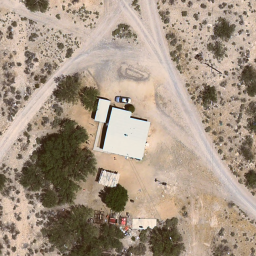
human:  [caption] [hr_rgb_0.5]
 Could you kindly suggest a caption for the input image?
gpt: This is a sparse residential area with a house surrounded by sands and bushes .

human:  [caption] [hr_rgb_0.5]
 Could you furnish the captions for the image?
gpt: A house with bushes surrounded is in the sparse residential area .

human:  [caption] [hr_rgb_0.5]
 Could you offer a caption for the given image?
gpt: A house with bushes surrounded is in the sparse residential area .

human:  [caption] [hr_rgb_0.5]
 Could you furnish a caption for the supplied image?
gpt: A house is surrounded by sands and bushes in the sparse residential area .

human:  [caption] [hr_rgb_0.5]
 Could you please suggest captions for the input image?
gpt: A house with sands and bushes surrounded has some cars parked beside .